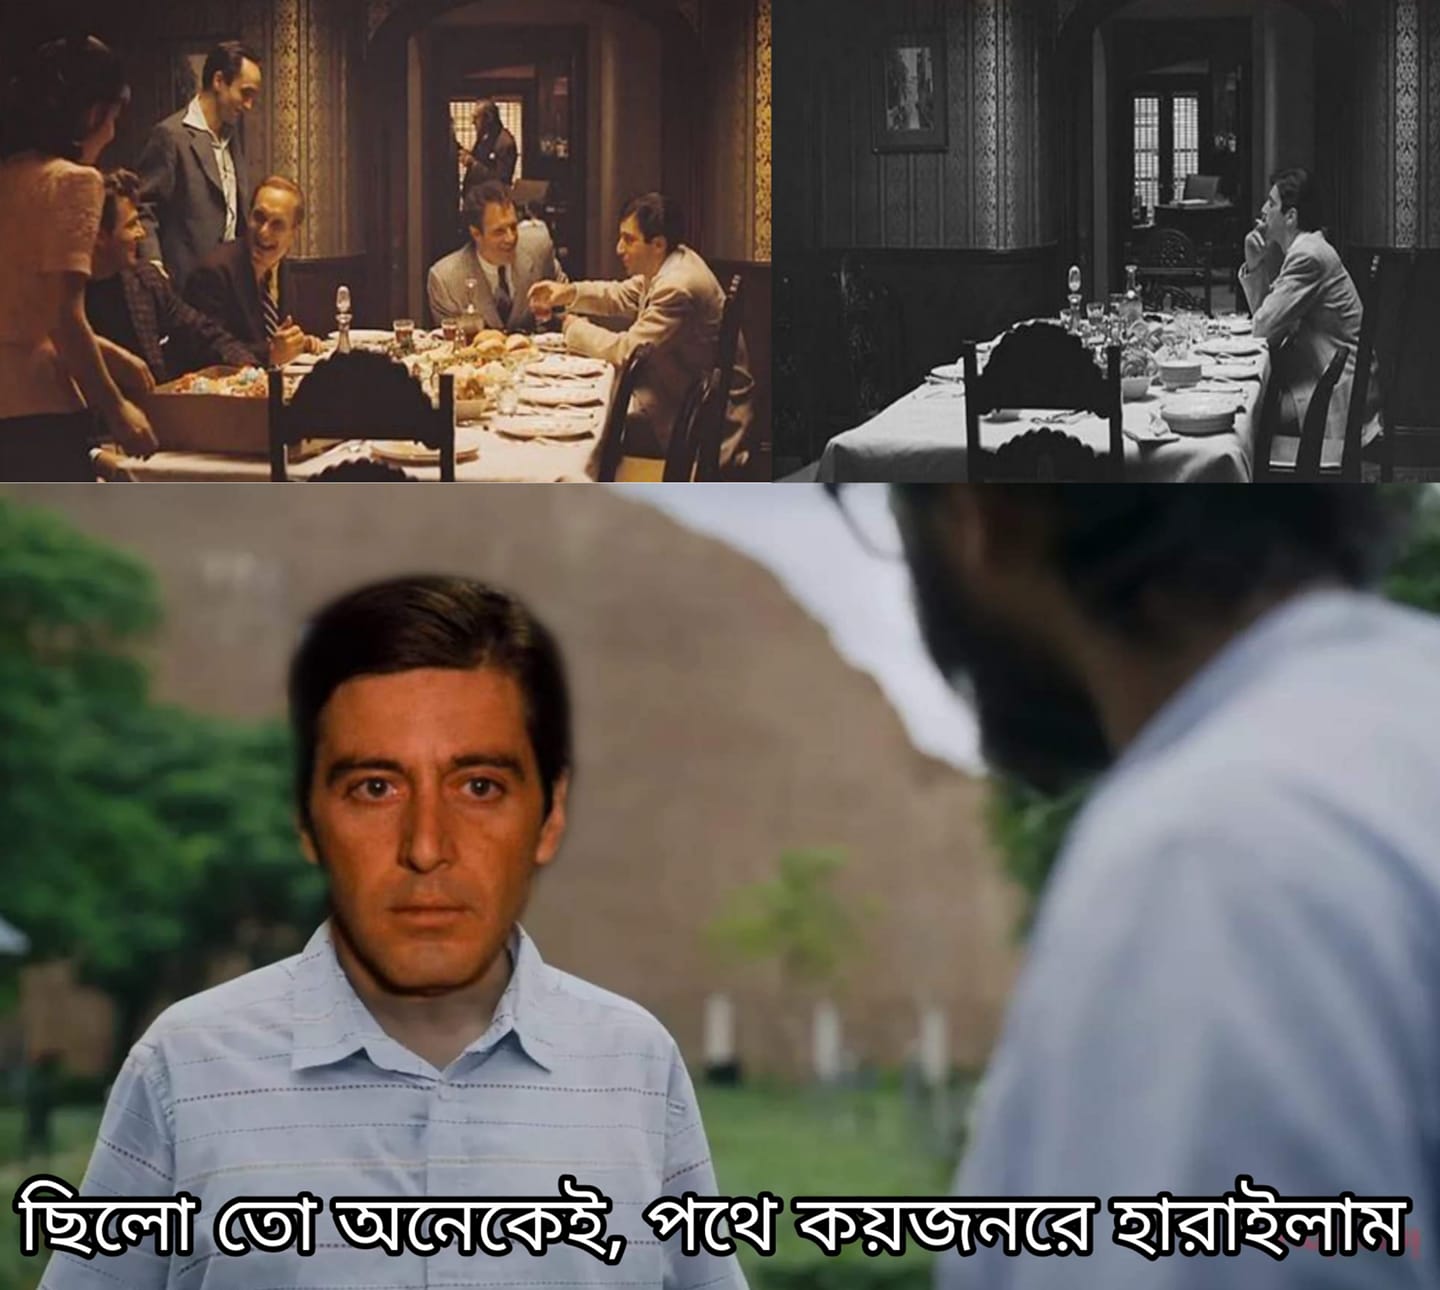
Caption: ছিলো তো অনেকেই, পথে কয়জনরে হারাইলাম
Label: non-hate